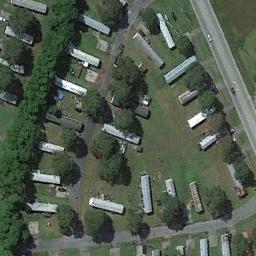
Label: mobile_home_park